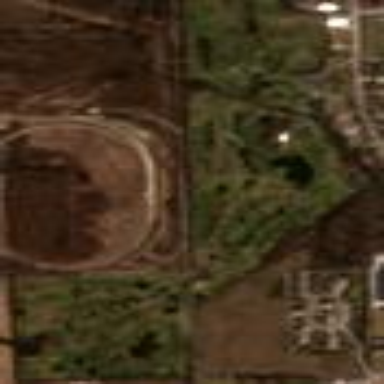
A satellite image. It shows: Golf course.